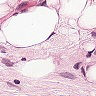
Metastatic tissue present: yes